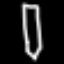
Label: pencil